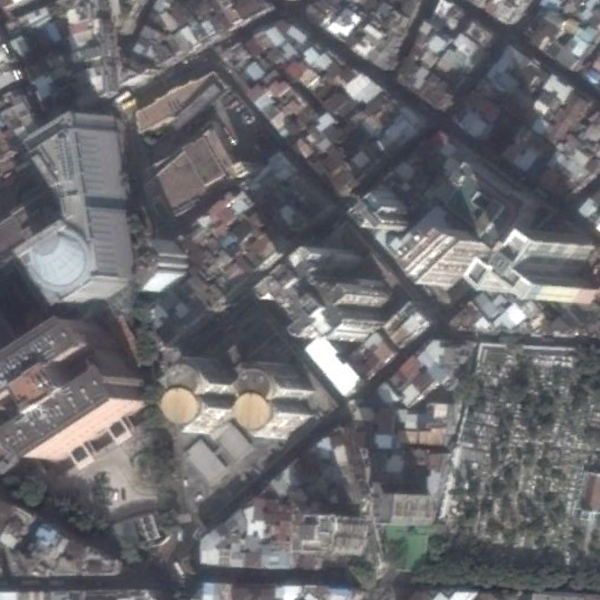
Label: Commercial